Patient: sex F, age 69
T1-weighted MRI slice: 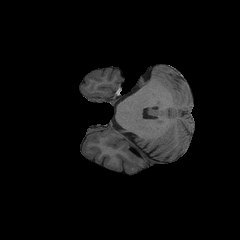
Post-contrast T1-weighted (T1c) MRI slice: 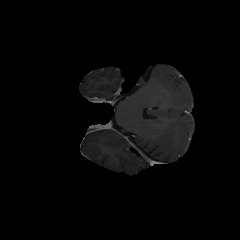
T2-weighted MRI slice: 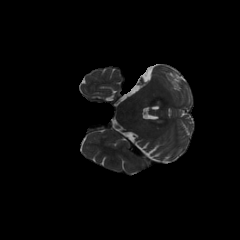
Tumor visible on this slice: no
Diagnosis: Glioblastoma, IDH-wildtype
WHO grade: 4